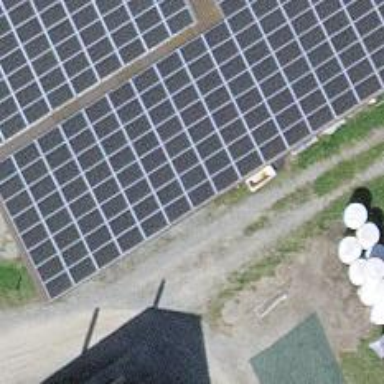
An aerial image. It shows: Solar power generator using photovoltaic method with solar photovoltaic panel types.